Question: The typeahead suggestion box goes down - its a drop down list. How can I make it go up so that the base of the suggestions box is at the top of the text field?
Like this for example...

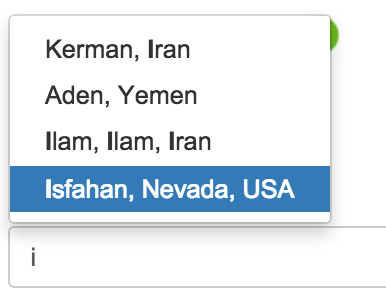
Answer: I managed this by removing the following from the template:
'''
top: position.top+'px',
'''
This from my CSS:
'''
top: 100%;
'''
And adding the following to the CSS:
'''
bottom: 38px;
'''
Where 38px is the height of the text box. Unfortunately the 'top' declarations had to be removed because there's no way as far as I know to unset 'top' without using script and it takes precedence over 'bottom'.
I own the CSS and I can put the template in a separate file that overrides the default so I won't lose my changes.